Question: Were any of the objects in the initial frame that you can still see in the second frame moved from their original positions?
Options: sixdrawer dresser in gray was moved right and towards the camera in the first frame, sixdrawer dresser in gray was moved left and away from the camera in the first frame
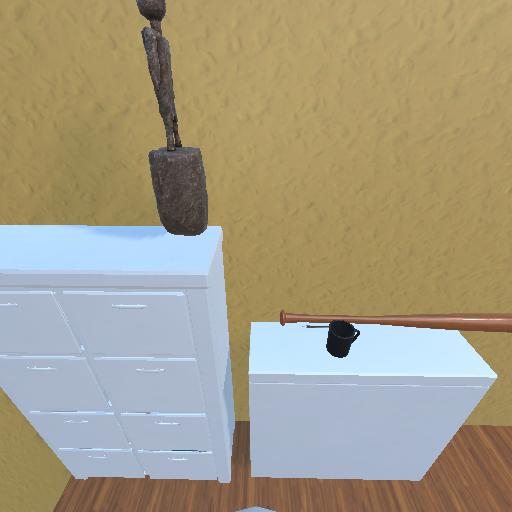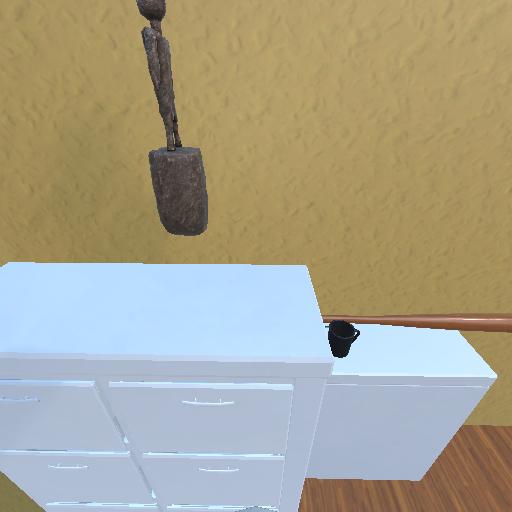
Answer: sixdrawer dresser in gray was moved right and towards the camera in the first frame